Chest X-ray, PA view. Patient: 64 years old, sex M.
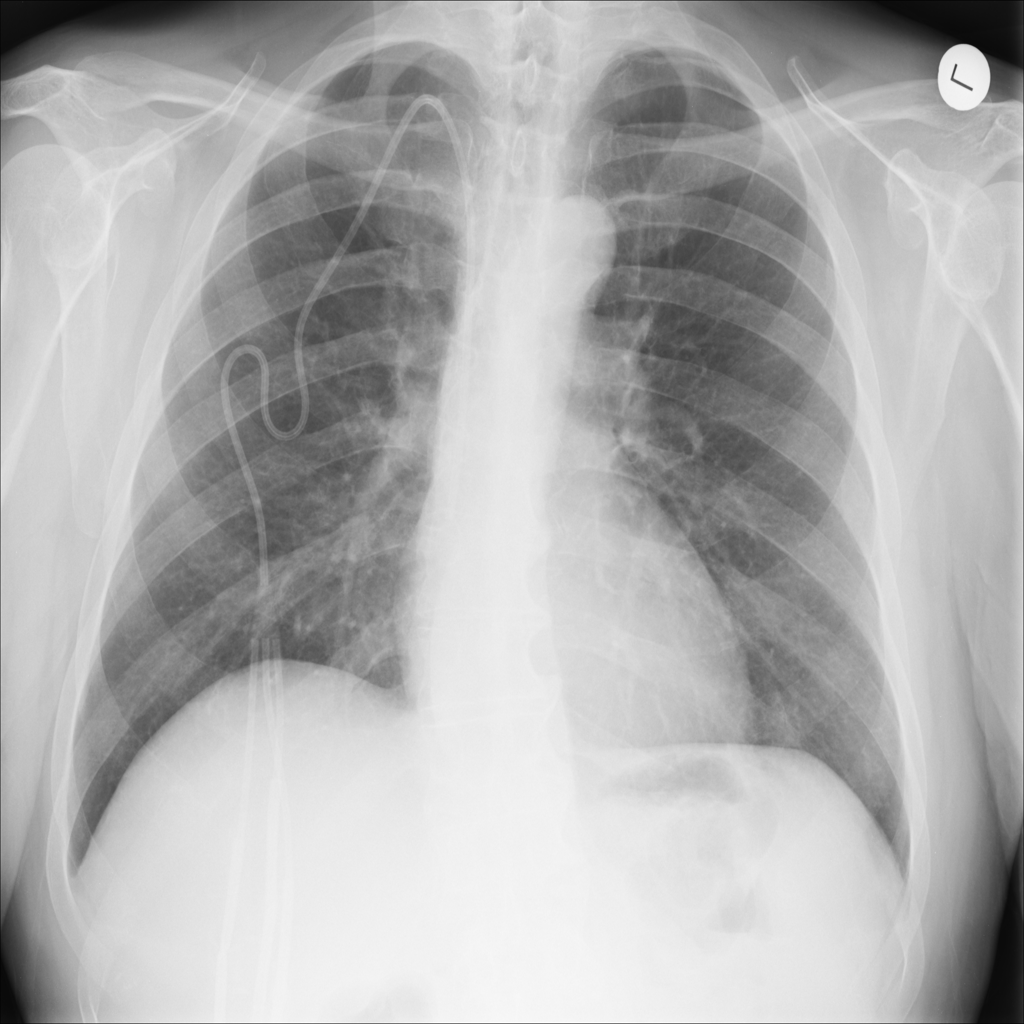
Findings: No Finding